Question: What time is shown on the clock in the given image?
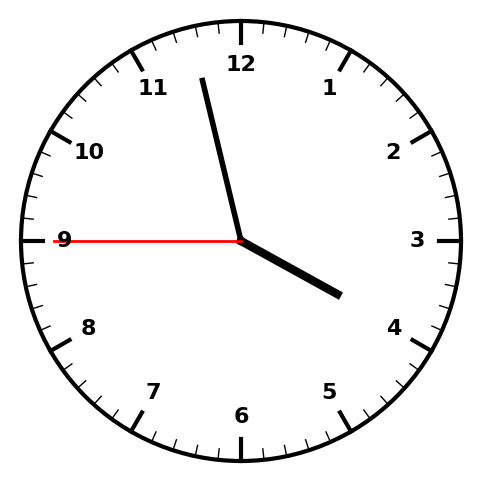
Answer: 03:57:45